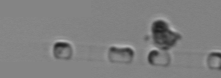
Label: Skeletonema